Question: I'm pretty new with Bootstrap and have stumbled upon an issue:
Here's the HTML of my page:
'''
<!DOCTYPE html>
<html>
<head>
<meta charset="utf-8" />
<meta name="viewport" content="width=device-width" />
<title>Watch The Shawshank Redemption</title>
<link href="/Content/bootstrap/bootstrap.css" rel="stylesheet" />
<link href="/Content/Site.css" rel="stylesheet" />
<link href="//vjs.zencdn.net/4.1/video-js.css" rel="stylesheet">
</head>
<body>
<div class="container">
<div class="row">
<div class="col-lg-8 col-md-8 col-sm-8 col-md-offset-2">
<div class="row">
<div class="col-lg-3 col-md-3 col-sm-3">
<img class="img-rounded img-border" src="http://ia.media-imdb.com/images/M/MV5BODU4MjU4NjIwNl5BMl5BanBnXkFtZTgwMDU2MjEyMDE@._V1_SX214_.jpg" />
</div>
<div class="col-lg-9 col-md-9 col-sm-9">
<h2 class="pagination-centered">The Shawshank Redemption</h2>
<p>Two imprisoned men bond over a number of years, finding solace and eventual redemption through acts of common decency.</p>
<div class="row">
<div class="col-lg-4 col-md-4 col-sm-4"><i class="glyphicon glyphicon-time"></i>142 minutes</div>
<div class="col-lg-4 col-md-4 col-sm-4">Release year: 1994</div>
<div class="col-lg-4 col-md-4 col-sm-4">Category: Crime</div>
</div>
</div>
</div>
</div>
</div>
</div>
<script src="/Scripts/jquery-2.0.3.js"></script>
<script src="/Scripts/jquery.unobtrusive-ajax.js"></script>
<script src="/Scripts/bootstrap.js"></script>
<script src="//vjs.zencdn.net/4.1/video.js"></script>
<script src="/Scripts/initializers/initializer.js"></script>
</body>
</html>
'''
However for some reason the text is being placed partly on the image as shown in the image below:

Why is the text being placed over the image?
I thought I gave the image 3 columns and the text 9 columns of the row so I don't see how they get into each other.
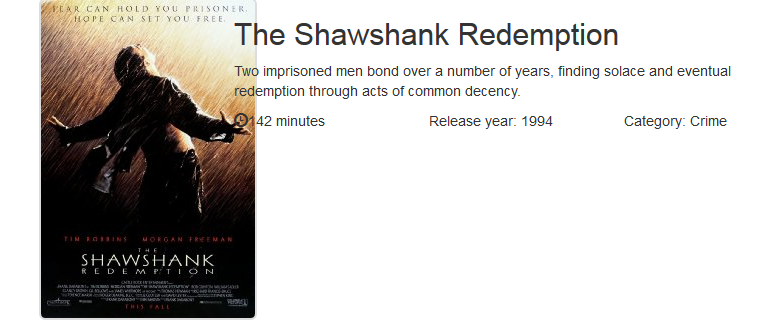
Answer: Give the image a class of 'img-responsive'. It's just a case of the image being too wide.